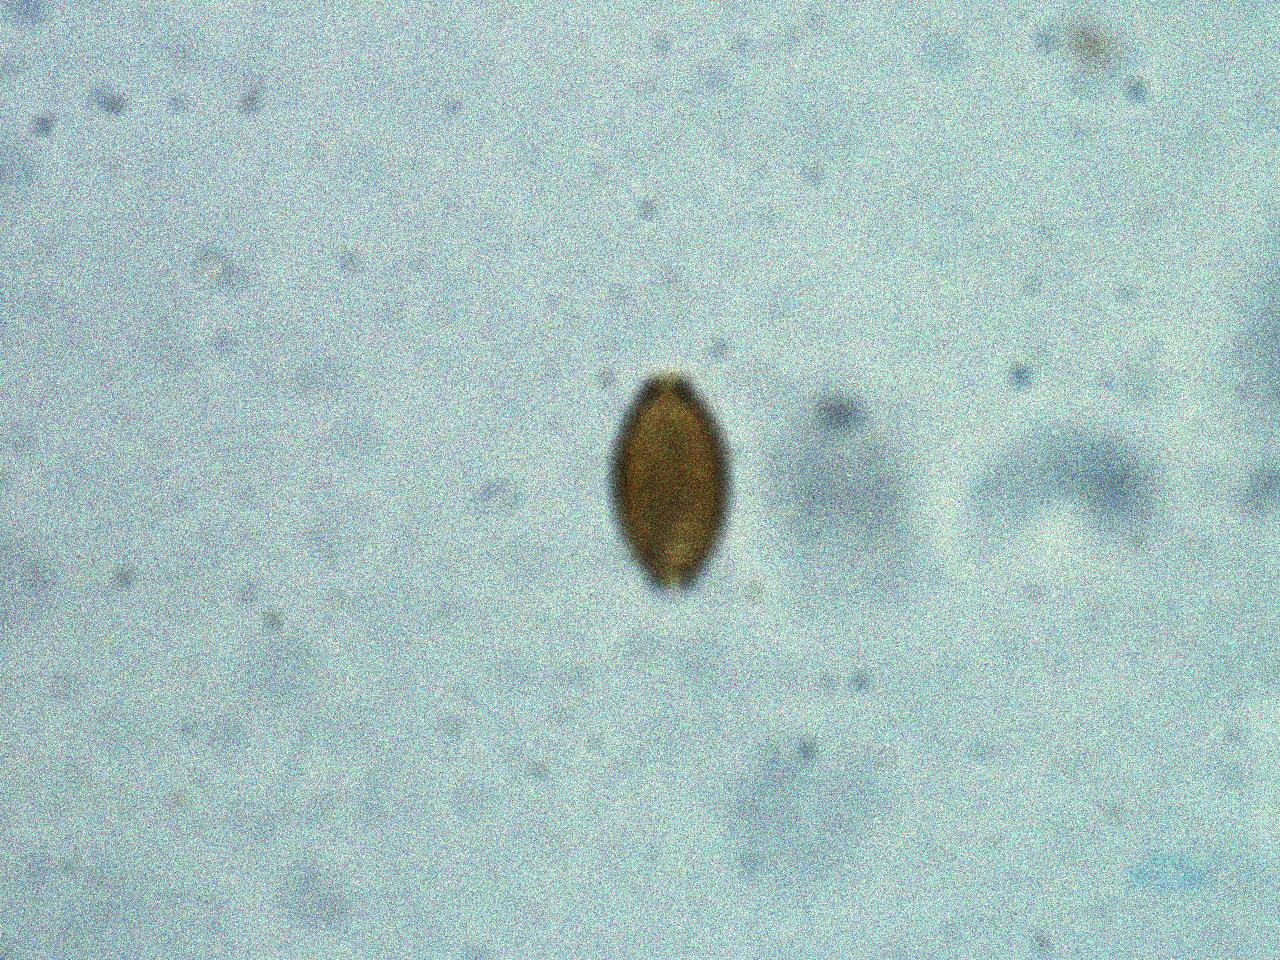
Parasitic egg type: Trichuris trichiura